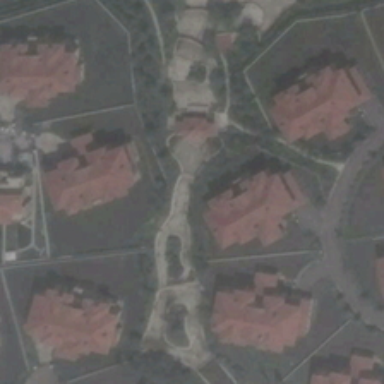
Some red buildings and green trees are in a medium residential area .